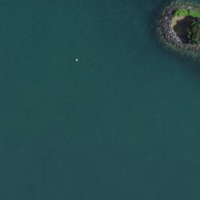
EUNIS habitat code: 14
Species observed at this site:
Sporobolus indicus